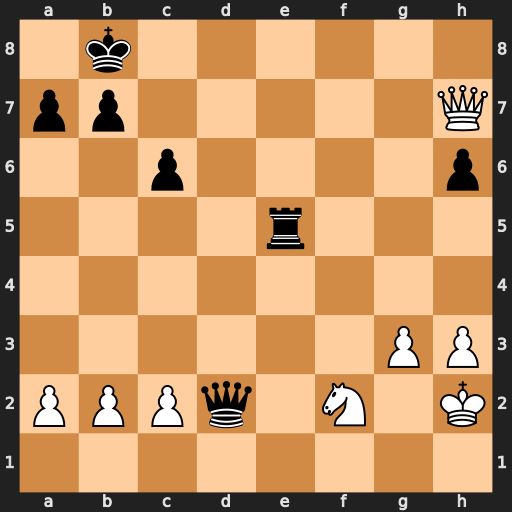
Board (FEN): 1k6/pp5Q/2p4p/4r3/8/6PP/PPPq1N1K/8
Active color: w
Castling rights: -
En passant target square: -
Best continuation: Qh8+ Kc7 Qxe5+